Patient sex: M
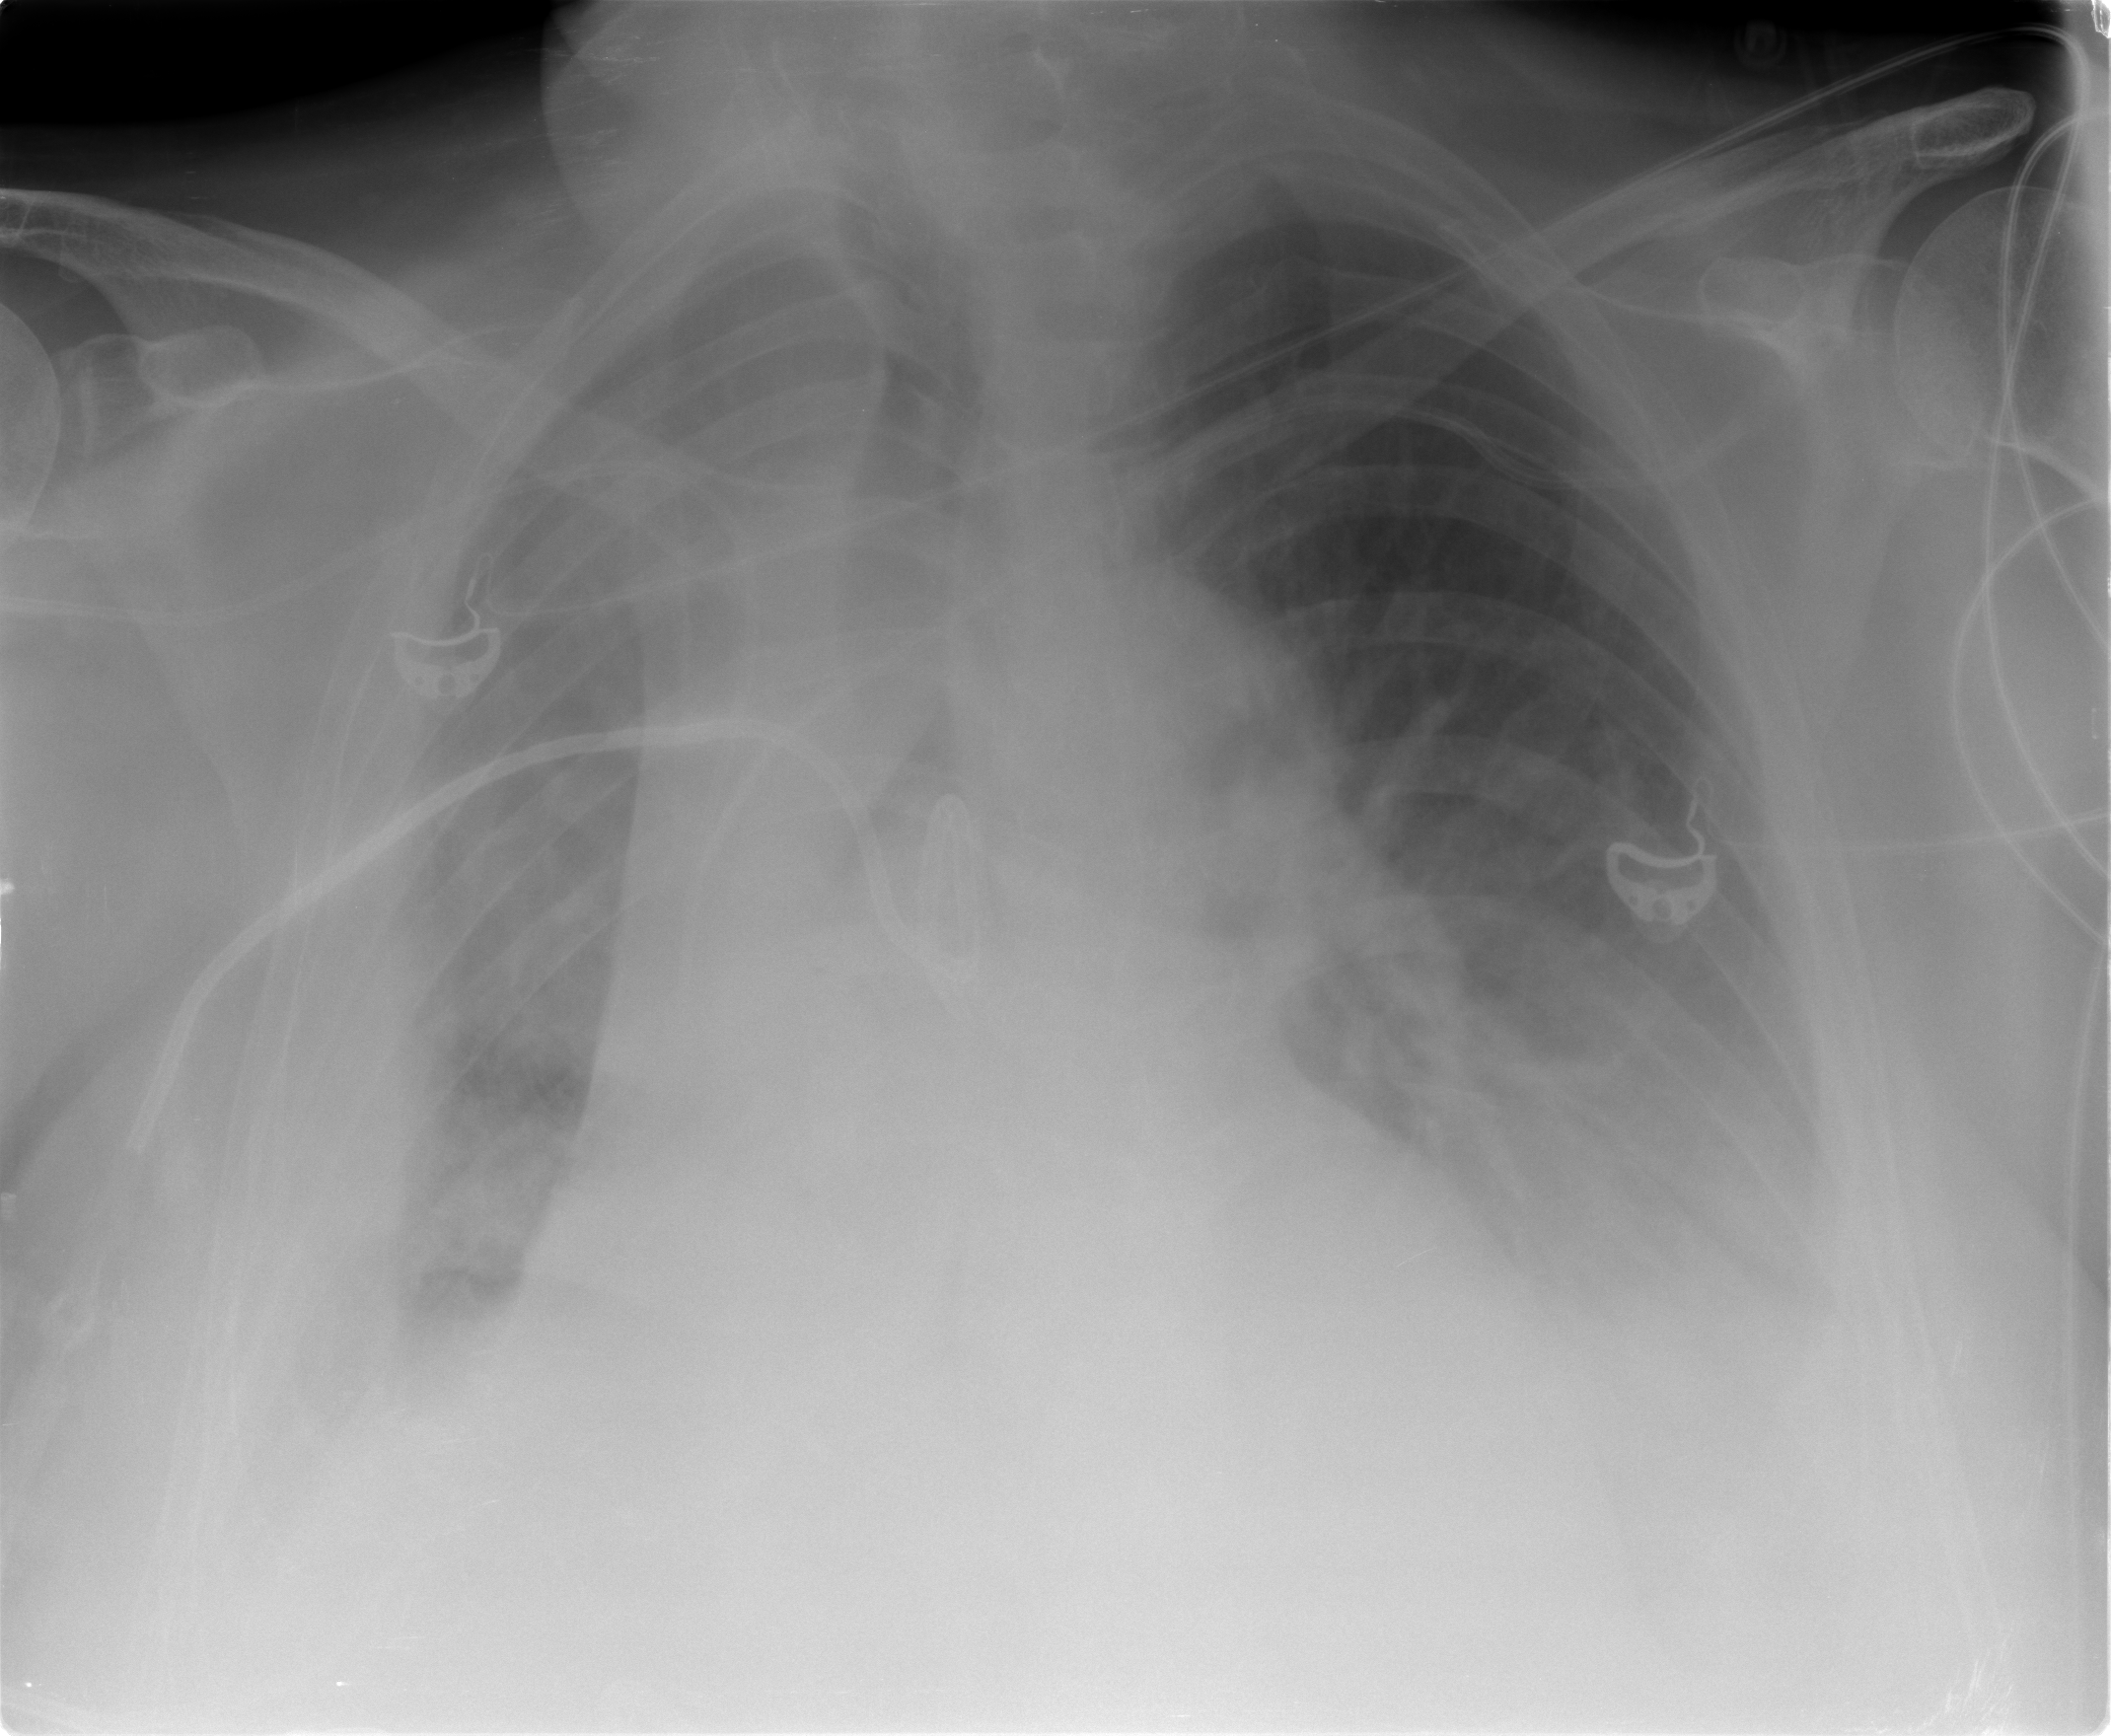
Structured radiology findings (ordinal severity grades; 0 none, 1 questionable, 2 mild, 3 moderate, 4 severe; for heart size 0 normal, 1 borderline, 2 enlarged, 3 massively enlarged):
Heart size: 2
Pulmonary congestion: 3
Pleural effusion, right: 3
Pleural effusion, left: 2
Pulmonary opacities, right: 2
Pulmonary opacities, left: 0
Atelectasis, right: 3
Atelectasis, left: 3